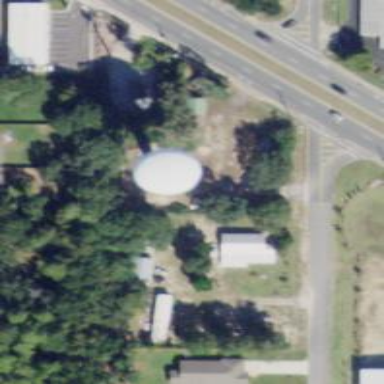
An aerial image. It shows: Water tower that is man-made.